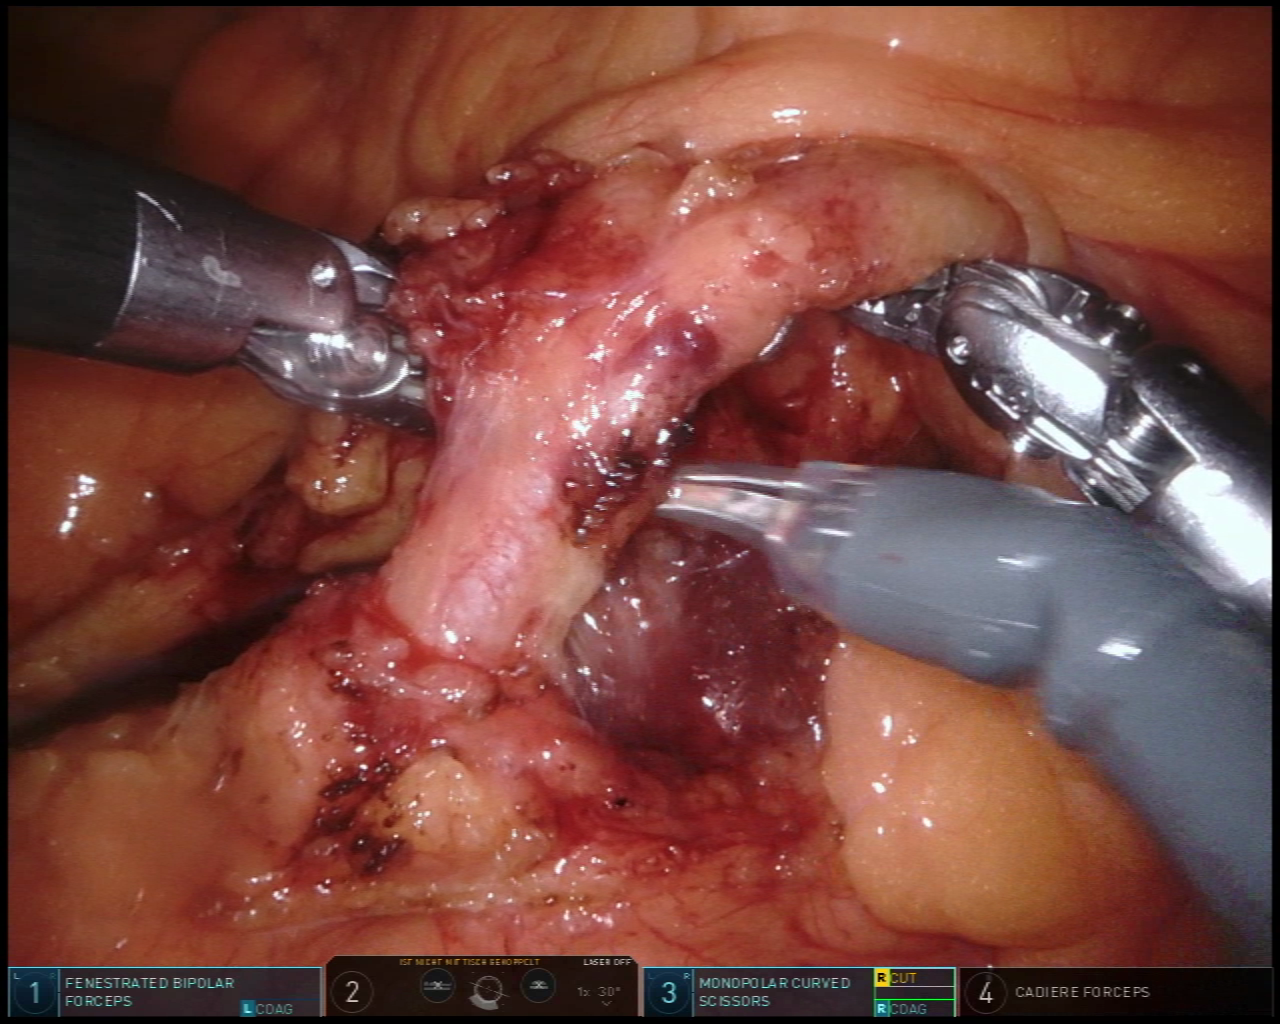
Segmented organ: inferior_mesenteric_artery
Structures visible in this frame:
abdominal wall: no
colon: no
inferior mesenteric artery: yes
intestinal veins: no
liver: no
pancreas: no
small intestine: no
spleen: no
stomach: no
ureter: no
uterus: no
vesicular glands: no